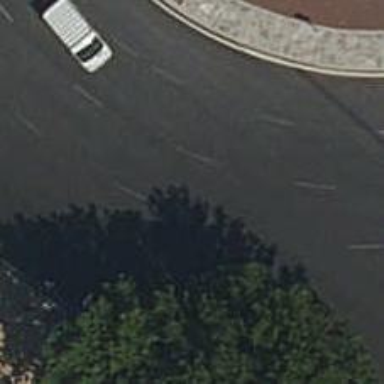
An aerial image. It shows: Secondary road leading to roundabout.